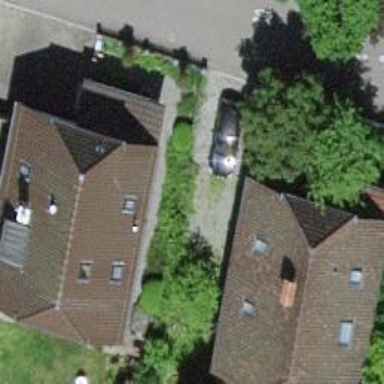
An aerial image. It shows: Residential building.